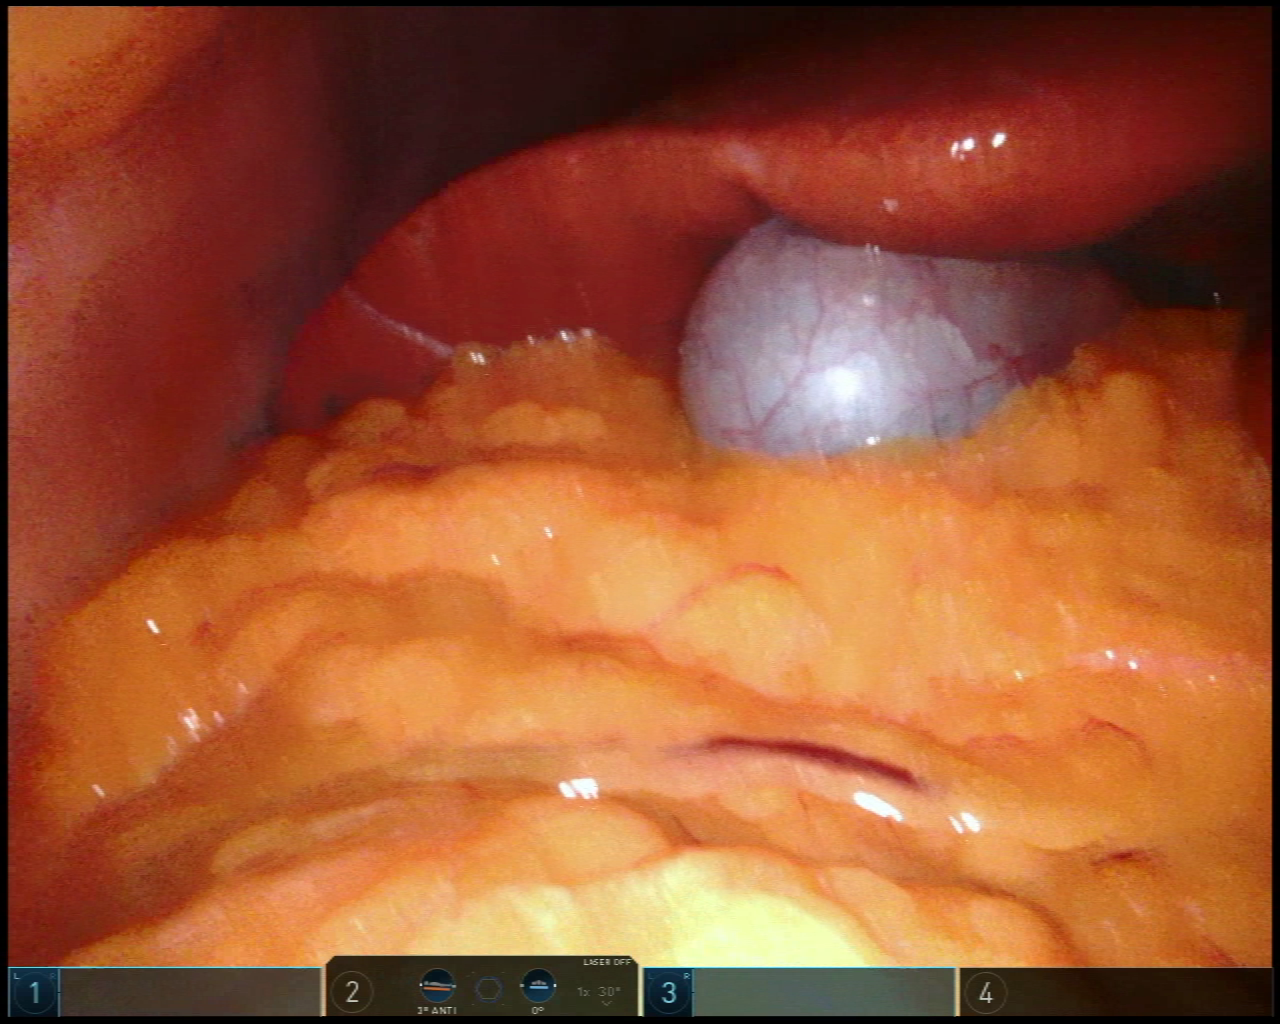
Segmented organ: liver
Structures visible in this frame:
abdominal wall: yes
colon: no
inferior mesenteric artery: no
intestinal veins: no
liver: yes
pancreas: no
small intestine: no
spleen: no
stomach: no
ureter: no
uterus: no
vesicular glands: no